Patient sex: F
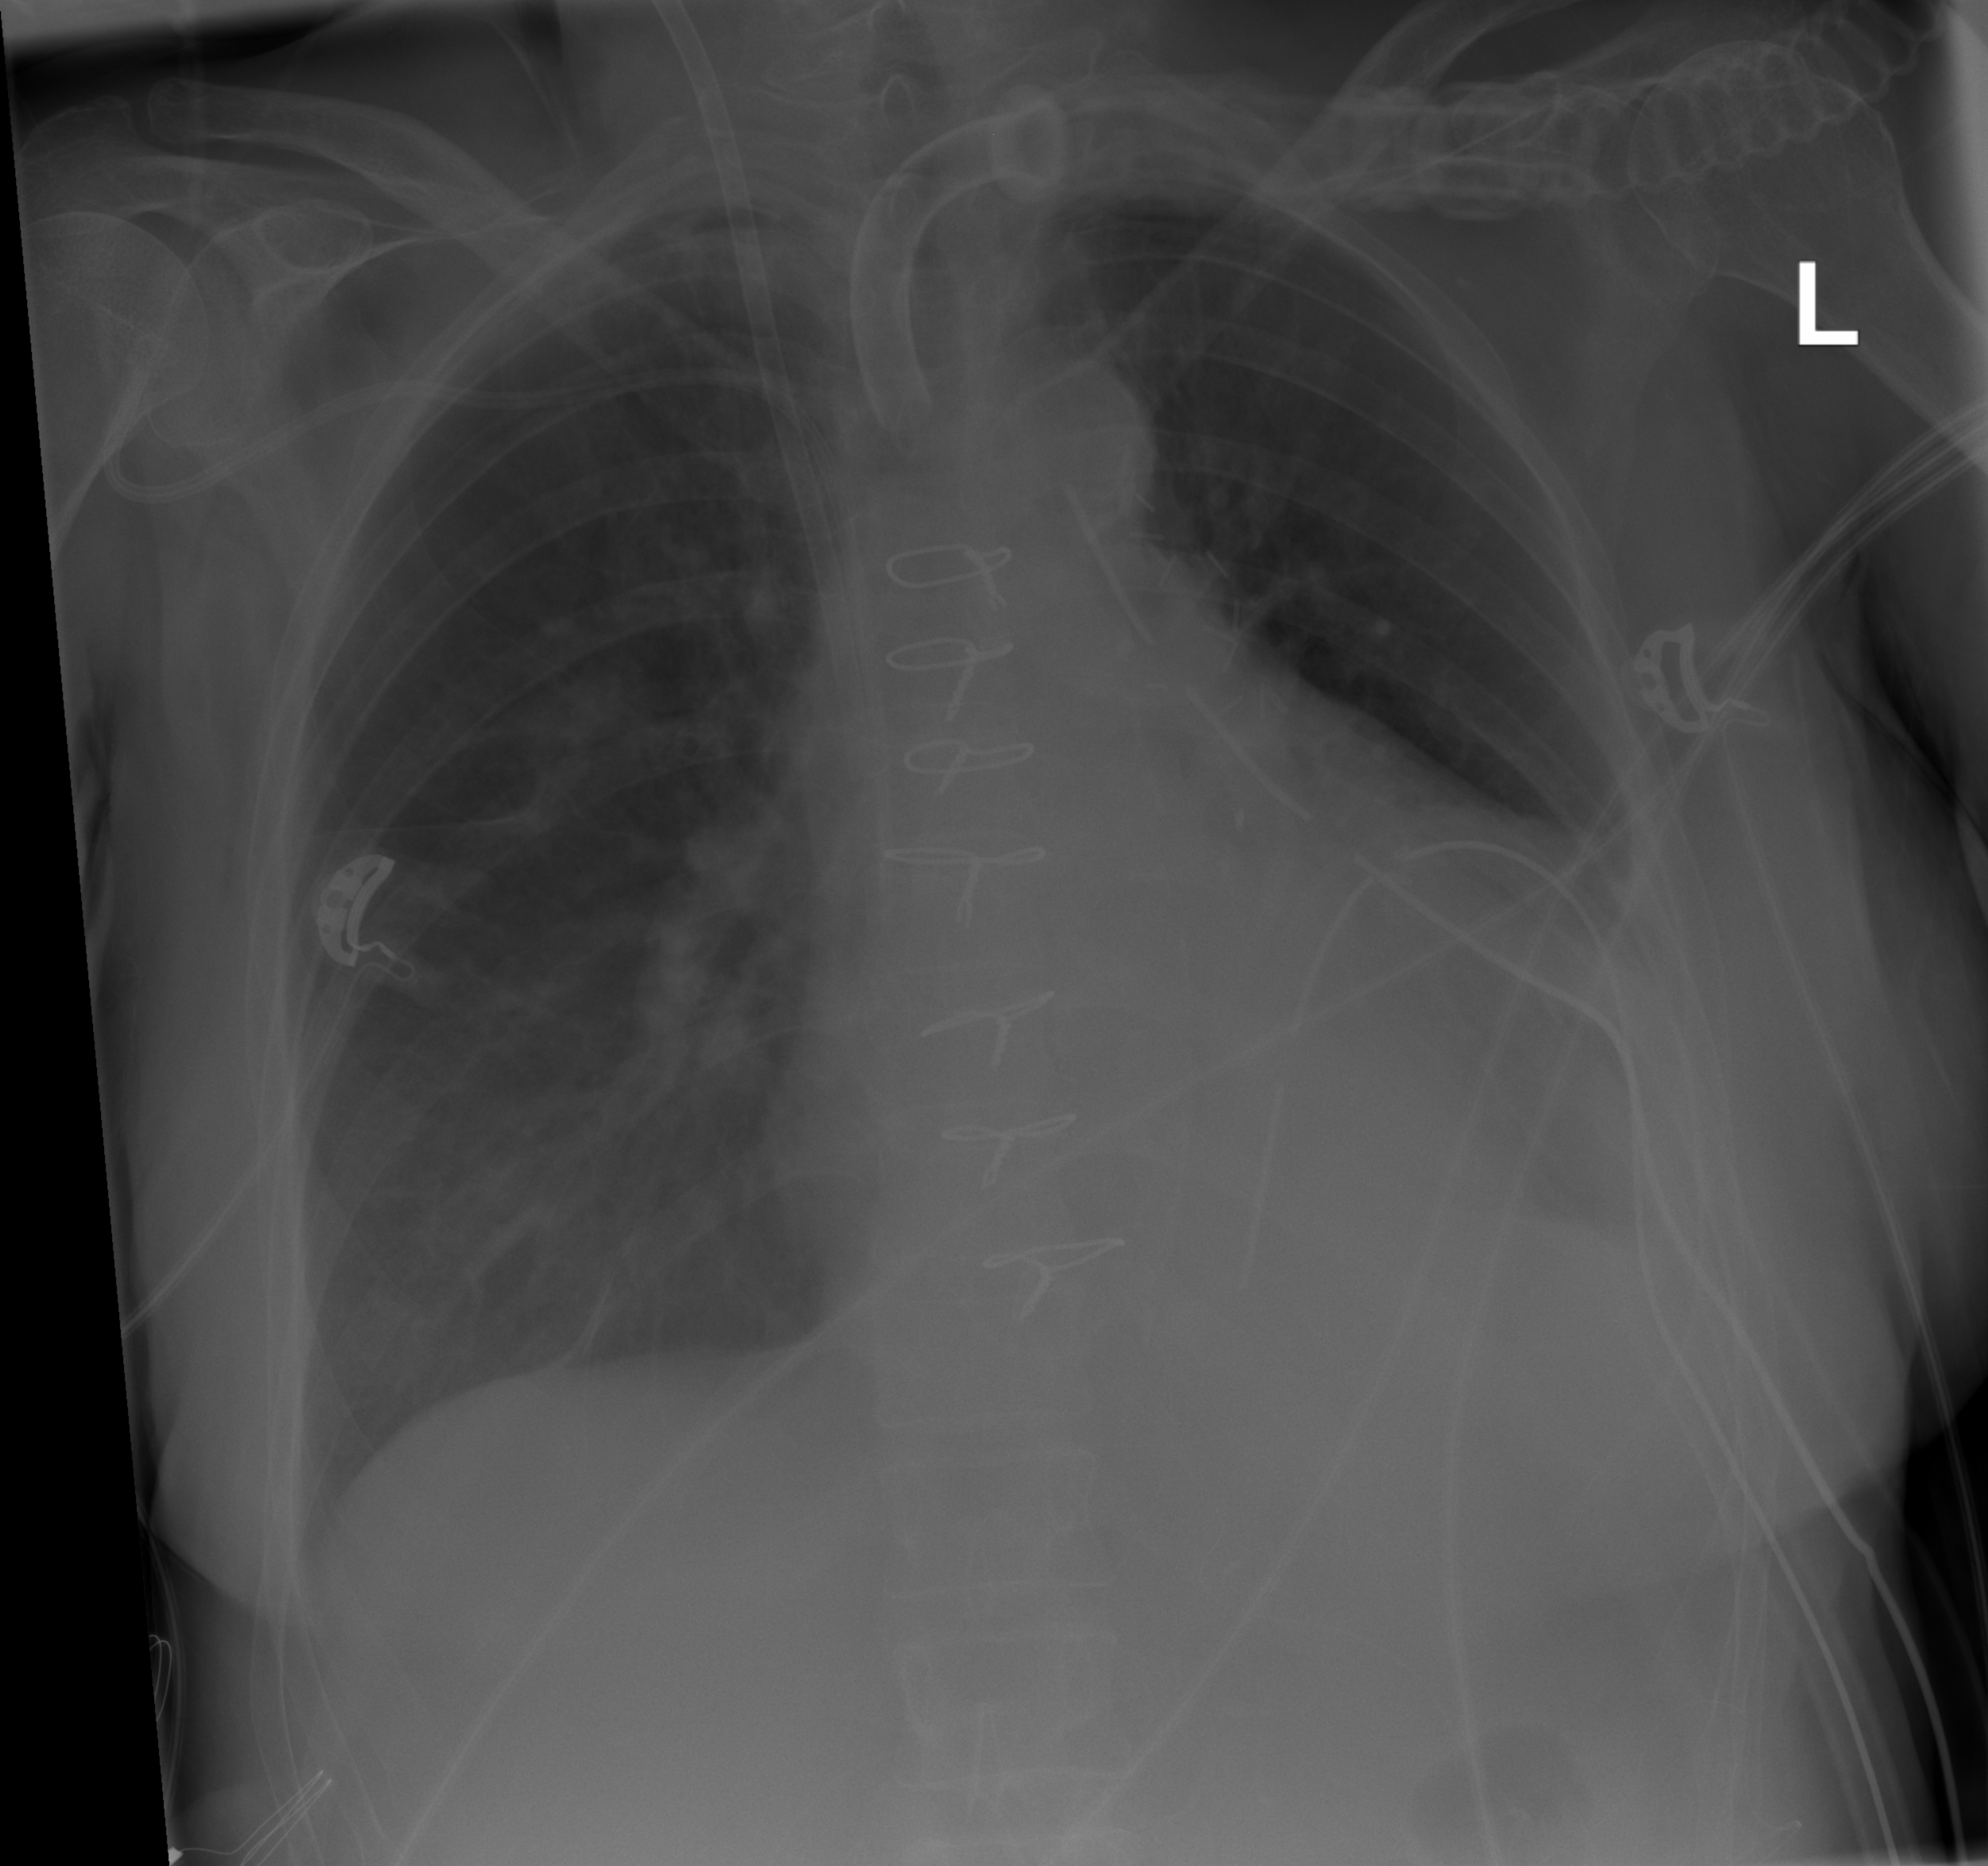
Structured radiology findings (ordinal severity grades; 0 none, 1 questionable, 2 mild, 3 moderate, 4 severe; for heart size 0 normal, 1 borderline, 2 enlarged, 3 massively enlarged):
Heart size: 2
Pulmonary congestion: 2
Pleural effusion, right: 1
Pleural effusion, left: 2
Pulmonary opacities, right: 0
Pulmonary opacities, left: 0
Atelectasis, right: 2
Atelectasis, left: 2